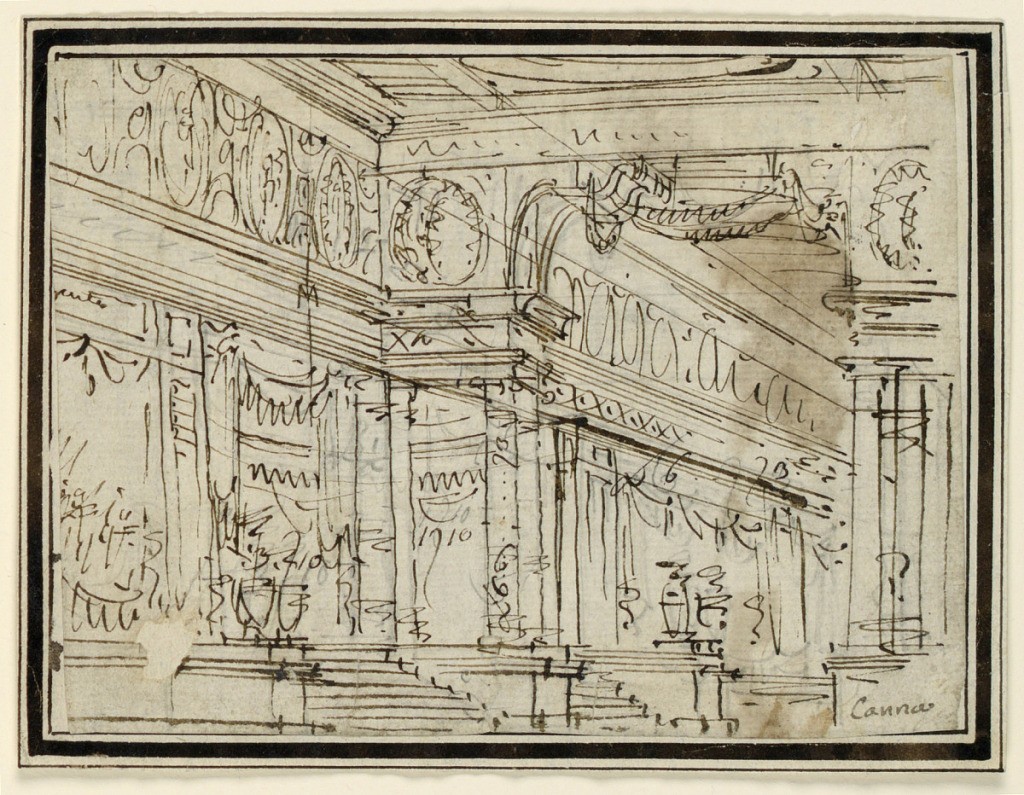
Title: Stage Design: Palace Interior
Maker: Pasquale Canna, Italian, active 18th century
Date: early 18th century
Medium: Pen and brown ink, graphite on paper
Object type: Drawing
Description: View into hall decorated in the antique way, sketched roughly.